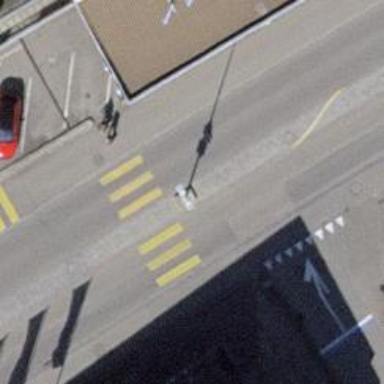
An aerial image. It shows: Uncontrolled zebra crossing with central island.